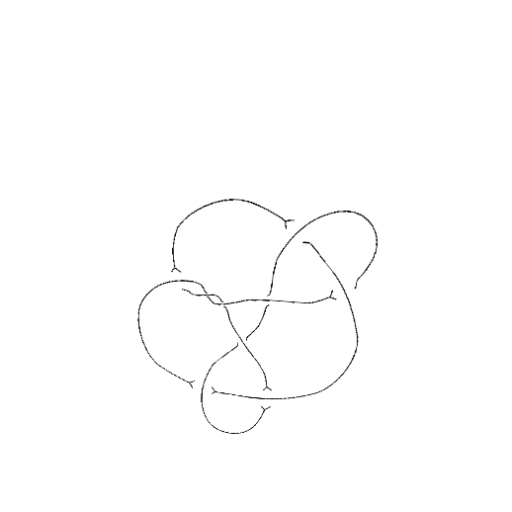
Crossing number: 9